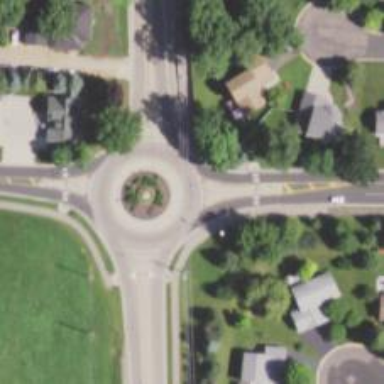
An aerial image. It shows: Secondary road with asphalt surface leading to roundabout junction.